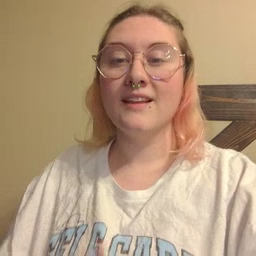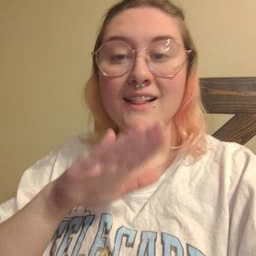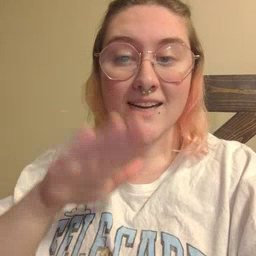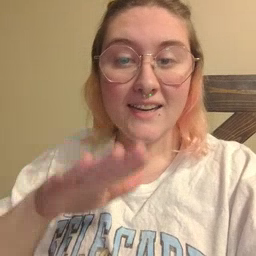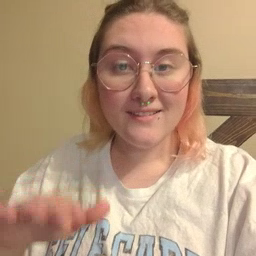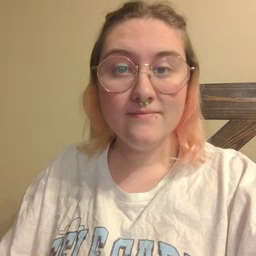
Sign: clean